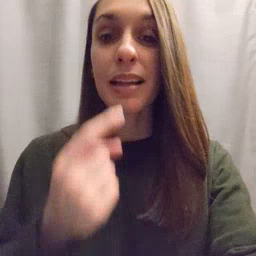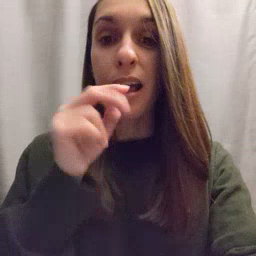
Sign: tongue